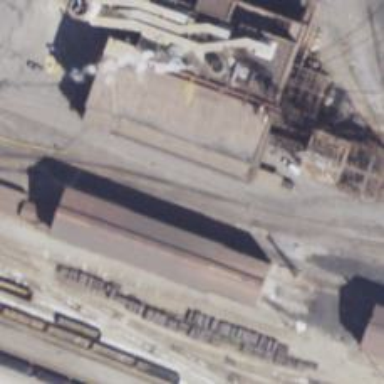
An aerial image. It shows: Railway siding with rails.